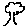
Label: tree